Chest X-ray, AP view. Patient: 10 years old, sex M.
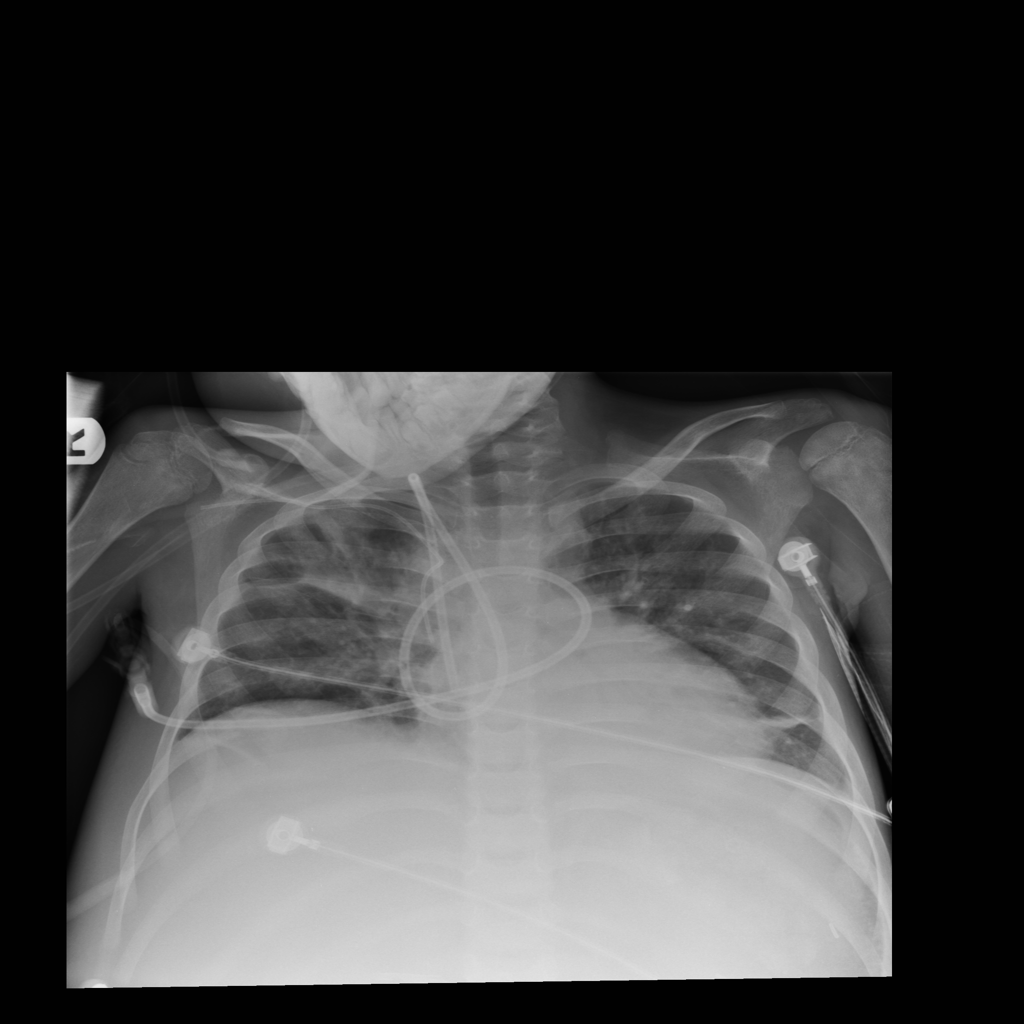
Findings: Atelectasis, Infiltration